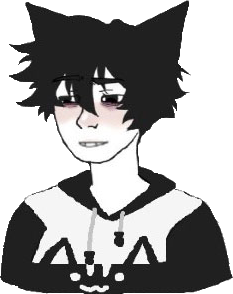
Label: 5_Twinkjak